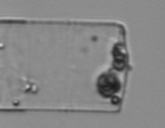
Label: Guinardia_flaccida